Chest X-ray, AP view. Patient: 36 years old, sex M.
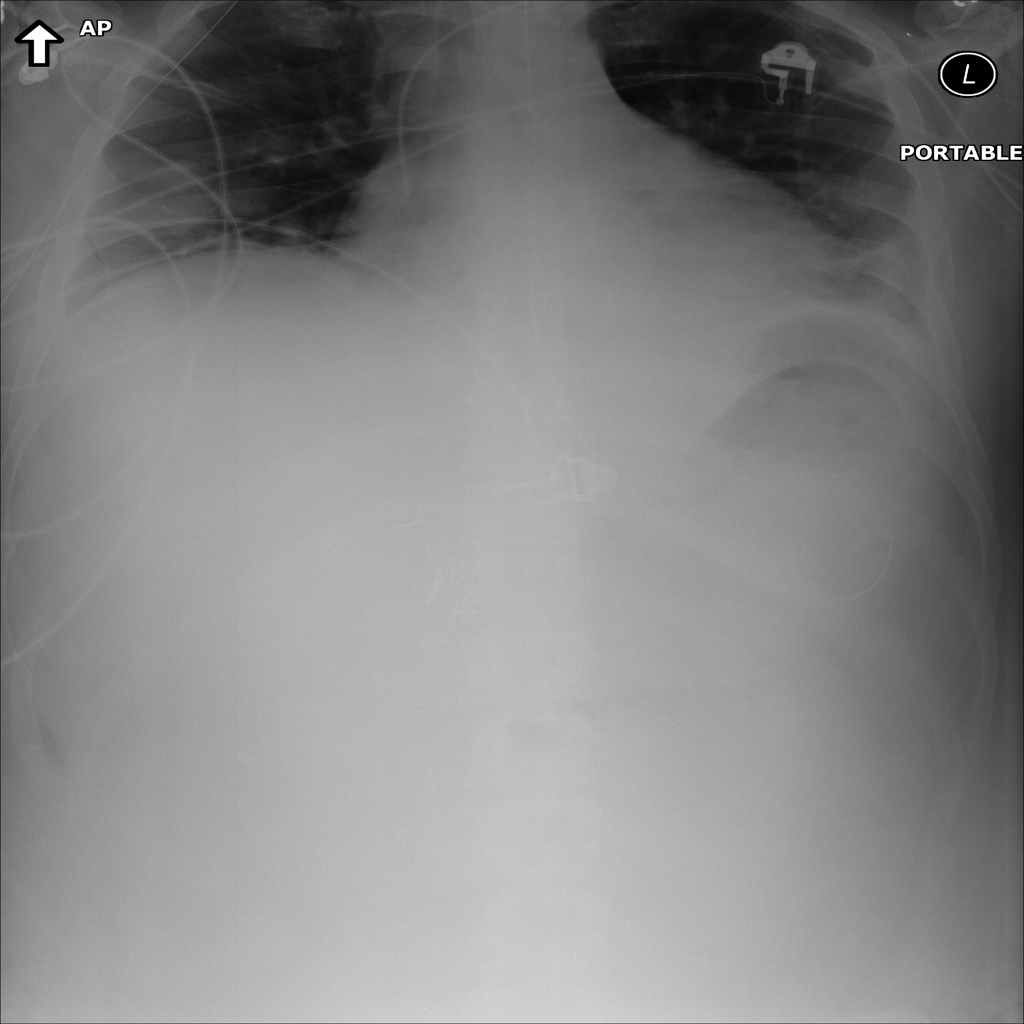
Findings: No Finding